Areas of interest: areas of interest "Transportation stations"
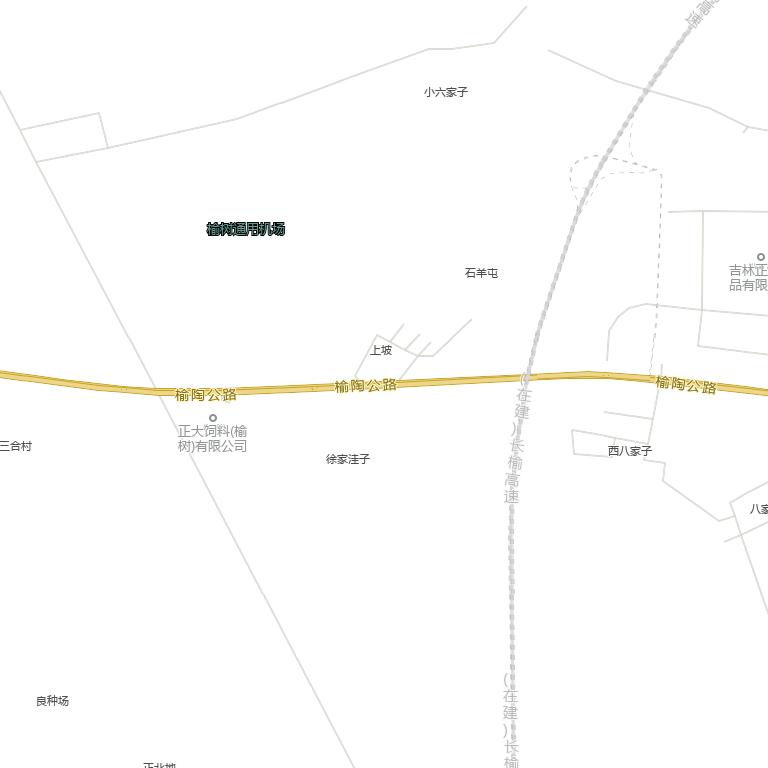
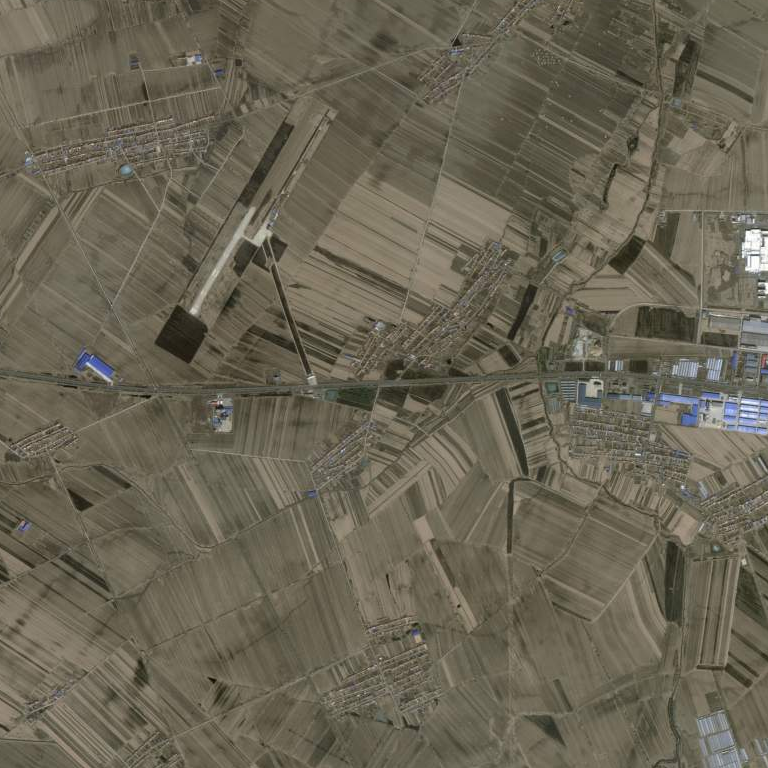